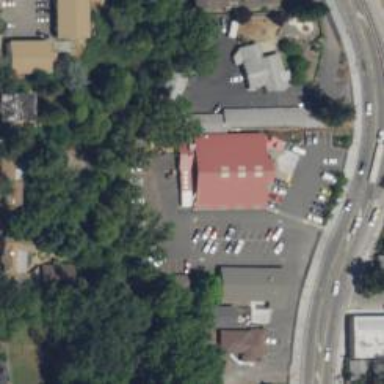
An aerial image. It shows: Supermarket.